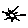
Label: sun